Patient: sex M, age 66
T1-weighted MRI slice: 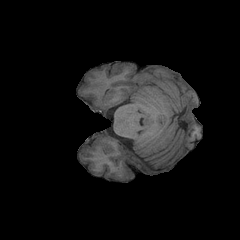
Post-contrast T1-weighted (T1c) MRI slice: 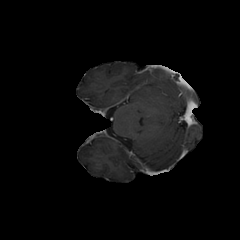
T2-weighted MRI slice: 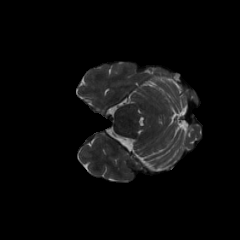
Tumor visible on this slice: no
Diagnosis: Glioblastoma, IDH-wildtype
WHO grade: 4